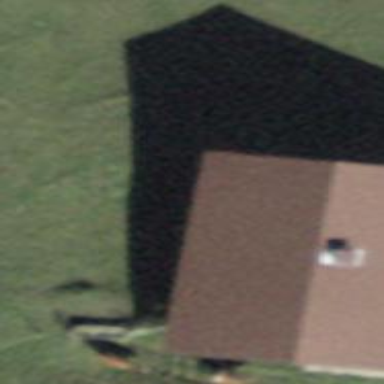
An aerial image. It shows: Cabin.